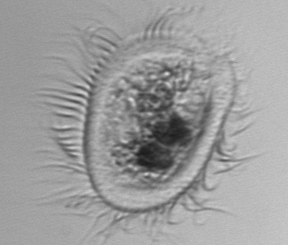
Label: Pleuronema